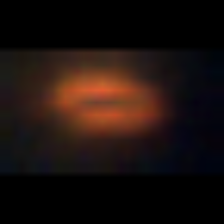
Taxon: Unknown_phyto
Group: Unknown